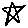
Label: star